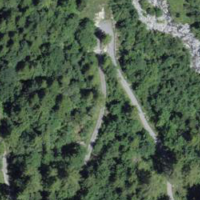
EUNIS habitat code: 23
Species observed at this site:
Clinopodium vulgare
Rubus saxatilis